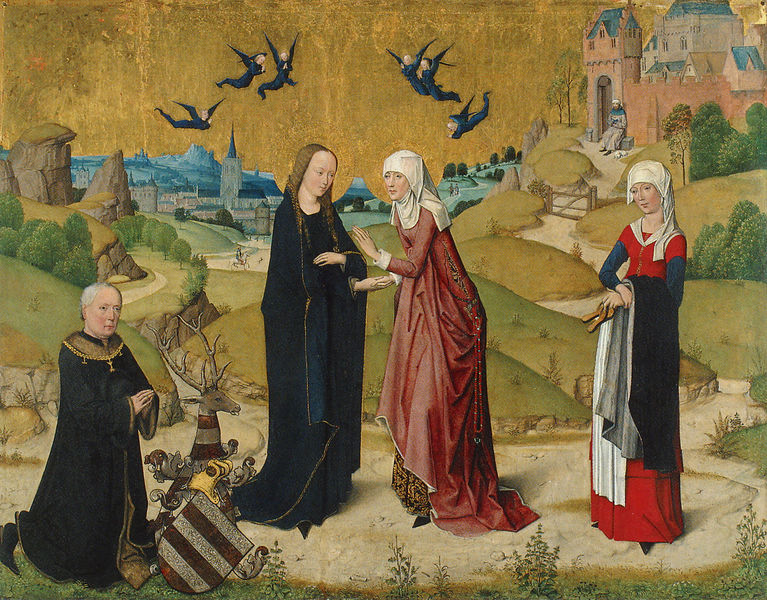
Titel: Tafeln des Marienlebens/Heimsuchung Mariae
Künstler: Meister des Marienlebens
Institution: München, Alte Pinakothek
Schlagwörter: berg, blau, flügel, gemälde, mann, bäume, frauen, landschaft, stadt, frau, kleid, schwarz, rot, weg, gatter, kirche, gewand, gold, fliegen, engel, schuhe, berge, fels, sandalen, burg, knien, beten, wappen, hirsch, mittelalter, priester, elisabeth, geweih, maria, betend, golf, anna, heimsuchung, stifter, mara, tratsch